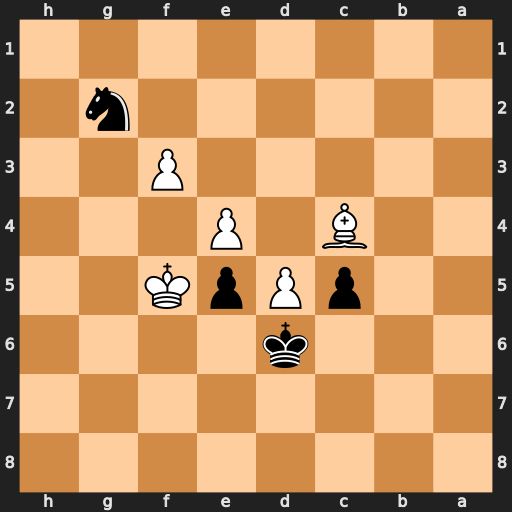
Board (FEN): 8/8/3k4/2pPpK2/2B1P3/5P2/6n1/8
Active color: b
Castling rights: -
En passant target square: -
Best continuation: Ne3+ Kg5 Nxc4